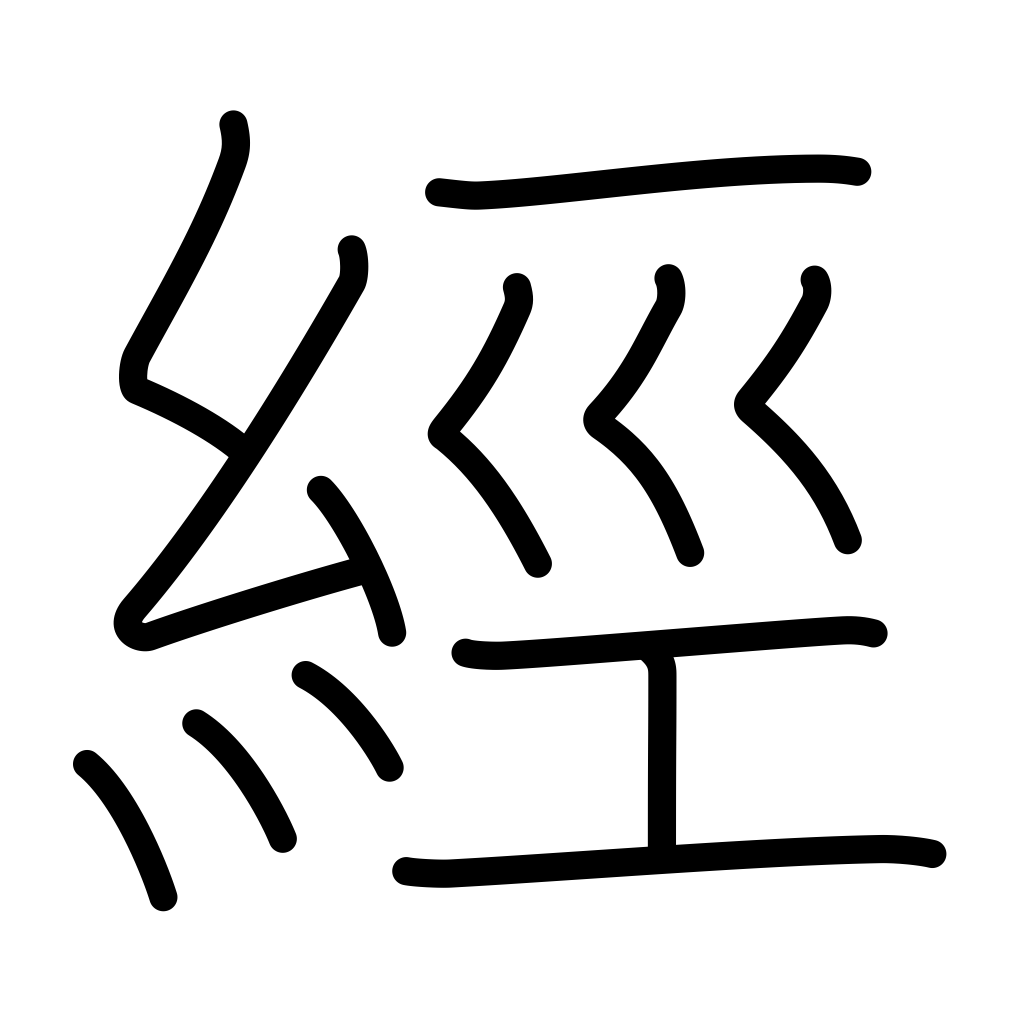
Meaning: classic works, pass through